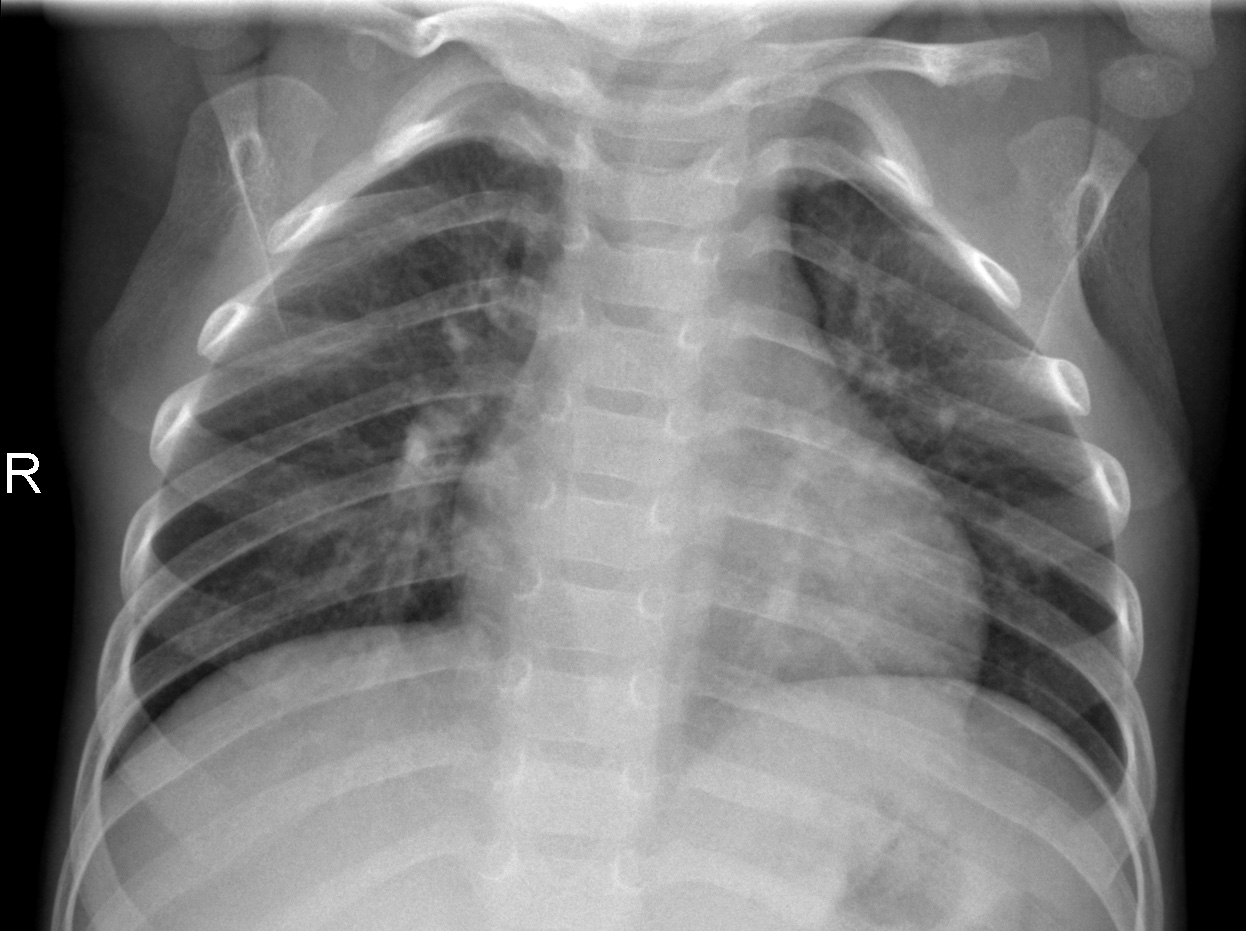
Diagnosis: NORMAL